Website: lowes
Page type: billing-address
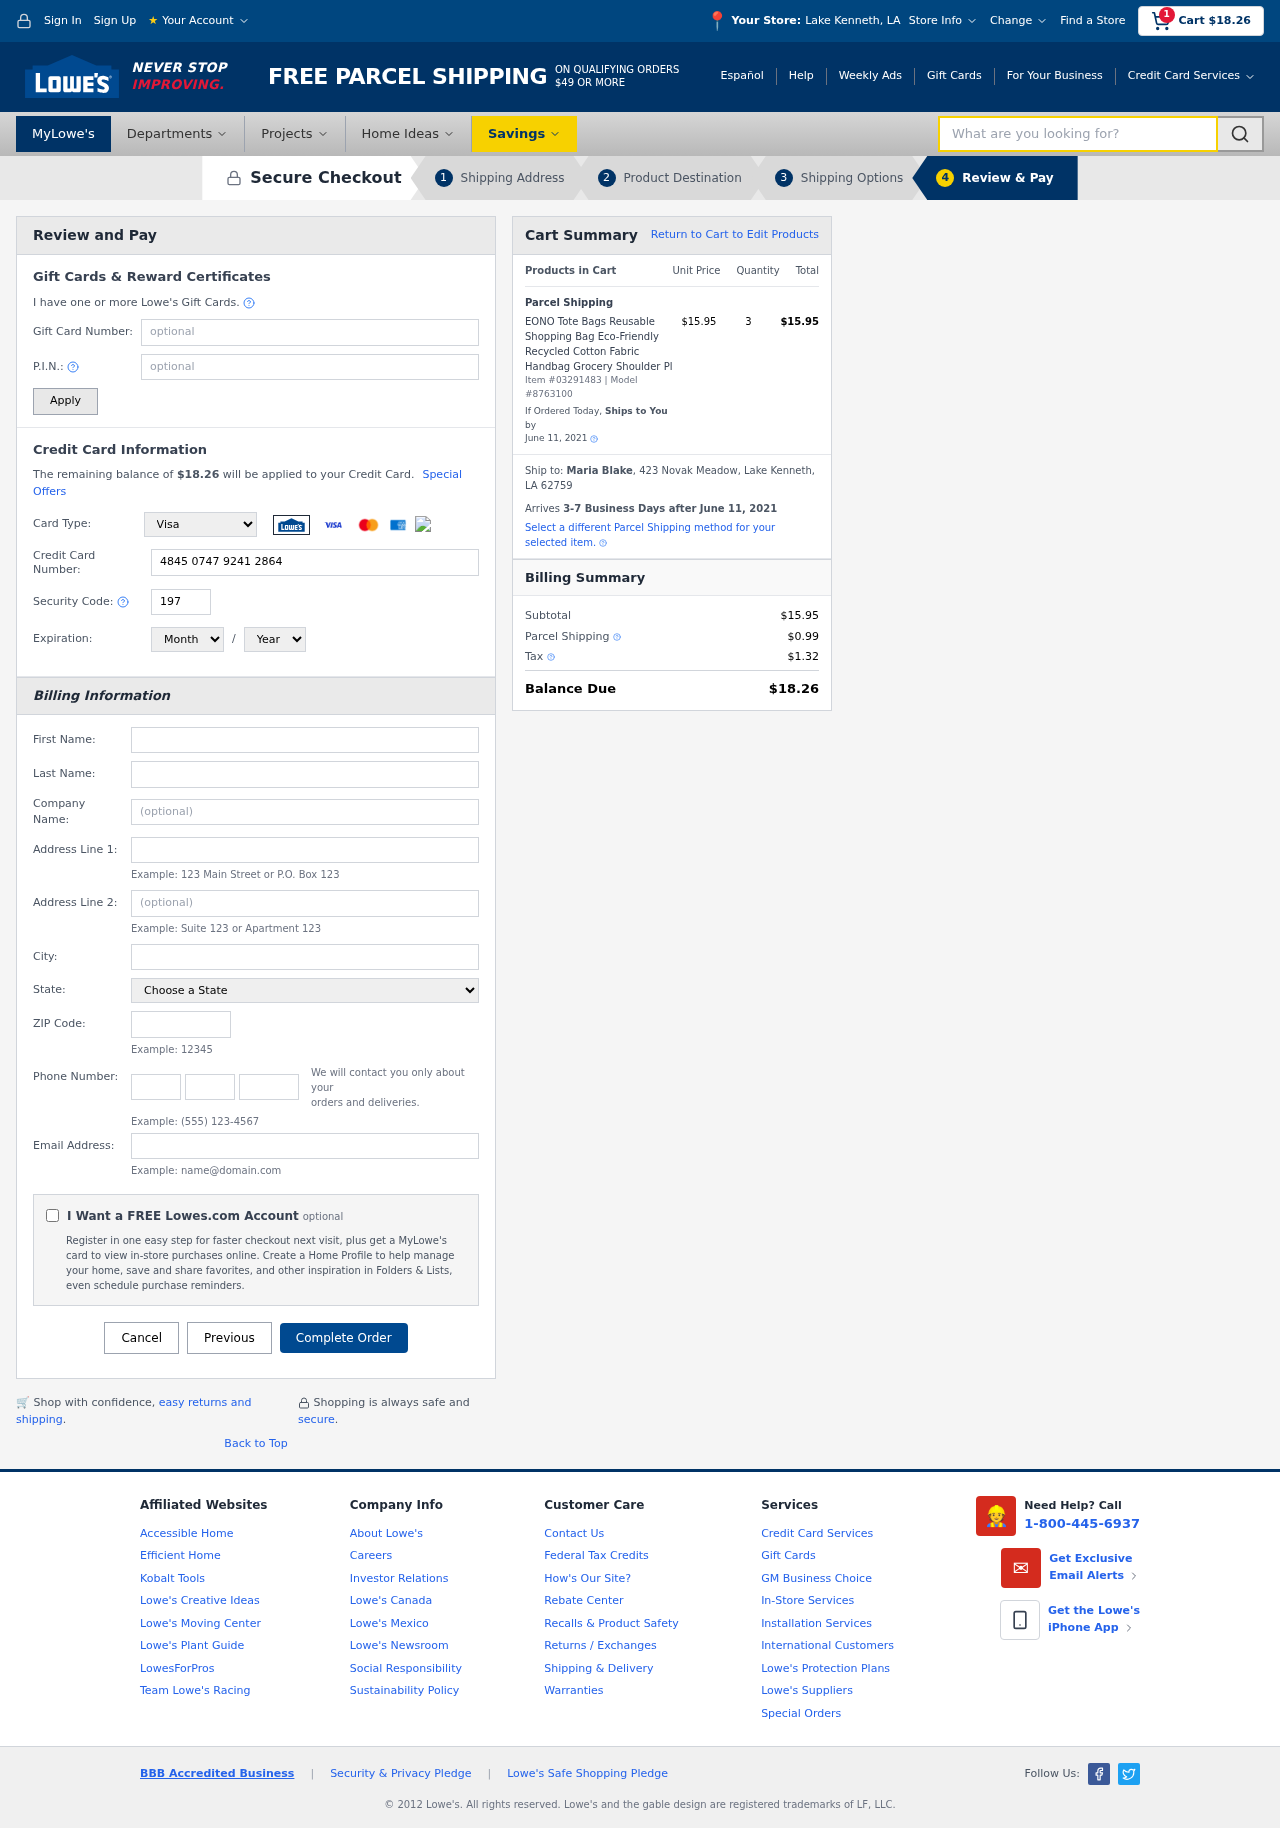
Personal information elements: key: PII_CARD_CVV
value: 197
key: PII_CARD_EXPIRY_MONTH
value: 08
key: PII_CARD_EXPIRY_YEAR
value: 30
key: PII_CARD_NUMBER
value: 4845 0747 9241 2864
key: PII_CARD_TYPE
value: Visa
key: PII_CITY
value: Lake Kenneth
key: PII_CITY_STATE
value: Lake Kenneth, LA
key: PII_EMAIL
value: maria_blake@yahoo.com
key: PII_FIRSTNAME
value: Maria
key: PII_FULLNAME
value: Maria Blake
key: PII_LASTNAME
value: Blake
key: PII_PHONE_AREA
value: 970
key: PII_PHONE_PREFIX
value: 976
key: PII_PHONE_SUFFIX
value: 0671
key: PII_POSTCODE
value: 62759
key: PII_STATE
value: Louisiana
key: PII_STREET
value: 423 Novak Meadow
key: PII_STREET2
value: Suite 220
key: PII_CITY_STATE_ZIP
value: Lake Kenneth, LA 62759
Product elements: key: PRODUCT1_NAME
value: EONO Tote Bags Reusable Shopping Bag Eco-Friendly Recycled Cotton Fabric Handbag Grocery Shoulder Pl
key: PRODUCT1_PRICE
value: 15.95
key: PRODUCT1_QUANTITY
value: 3
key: PRODUCT_ITEM_NUMBER
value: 03291483
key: PRODUCT_MODEL_NUMBER
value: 8763100
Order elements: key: ORDER_SUBTOTAL
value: $18.26
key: ORDER_TOTAL
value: $18.26
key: ORDER_SHIPPING_DATE
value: June 11, 2021
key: ORDER_SUBTOTAL
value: $15.95
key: ORDER_DELIVERY_DATE
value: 3-7 Business Days after June 11, 2021
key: ORDER_SHIPPING_DATE2
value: June 11, 2021
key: ORDER_SUBTOTAL2
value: $15.95
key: ORDER_SHIPPING_COST
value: $0.99
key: ORDER_TAX
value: $1.32
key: ORDER_TOTAL2
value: $18.26
Search elements: key: HEADER_SEARCH
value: What are you looking for?